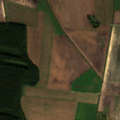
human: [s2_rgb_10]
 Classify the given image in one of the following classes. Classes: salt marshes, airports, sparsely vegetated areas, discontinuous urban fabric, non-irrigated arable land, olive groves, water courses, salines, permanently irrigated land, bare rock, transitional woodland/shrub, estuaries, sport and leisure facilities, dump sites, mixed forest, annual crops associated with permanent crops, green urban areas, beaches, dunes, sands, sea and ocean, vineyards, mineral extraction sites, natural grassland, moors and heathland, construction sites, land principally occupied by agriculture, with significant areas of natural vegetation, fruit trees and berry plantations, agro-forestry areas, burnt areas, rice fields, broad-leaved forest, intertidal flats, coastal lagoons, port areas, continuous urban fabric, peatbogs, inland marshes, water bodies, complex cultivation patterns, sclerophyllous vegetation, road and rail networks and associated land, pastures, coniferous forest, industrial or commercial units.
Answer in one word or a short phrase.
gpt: non-irrigated arable land, pastures, coniferous forest, mixed forest